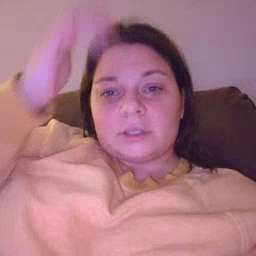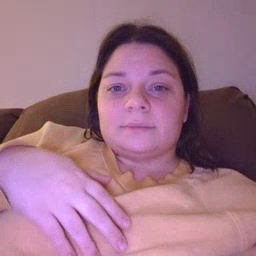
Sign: garbage